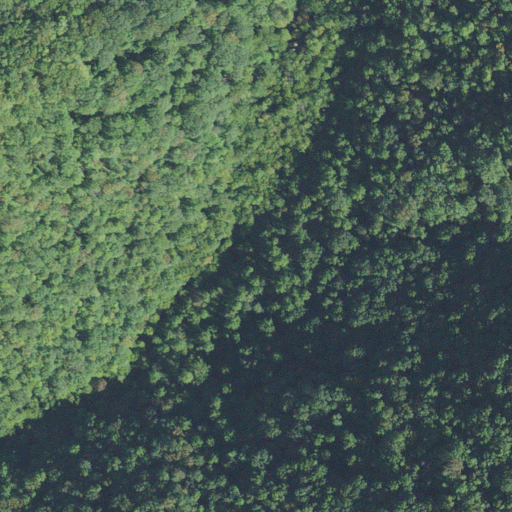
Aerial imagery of valley in North Carolina named Locust Cove containing mixed forest and deciduous forest